Question: When I commit a file using egit, what is the option available to select 'head'. Also, no files are commited when I select 'head'. Should I not be commiting to master only ?

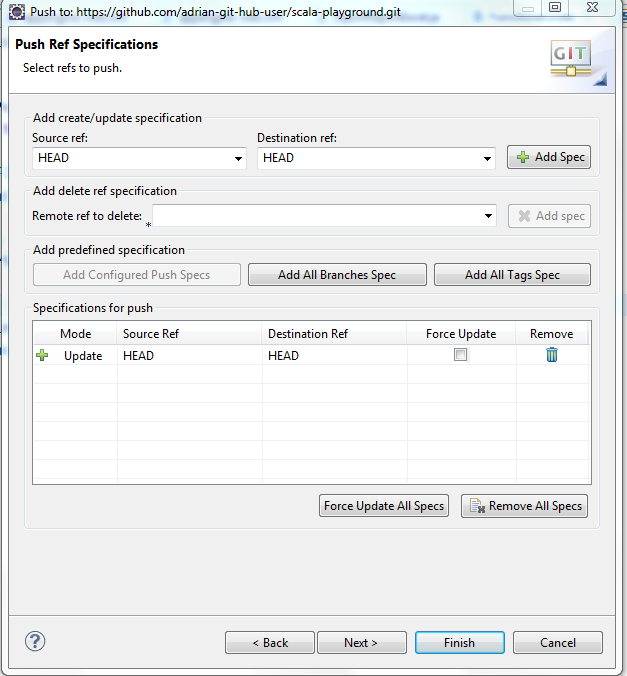
Answer: You're clearly confusing committing and pushing. The screenshot you've shown is about setting up specification used for pushes. To understand what this dialog talks about, read the <URL>, especially the bits dealing with the so-called "refspecs" as what that dialog supposedly is about is presenting you with a GUI interface for constructing a push refspec.